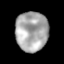
Tissue: lung
Cell type: T cells
Senescence score: 0.2393
Nuclear area (px): 1263
Mean DAPI intensity: 168.291